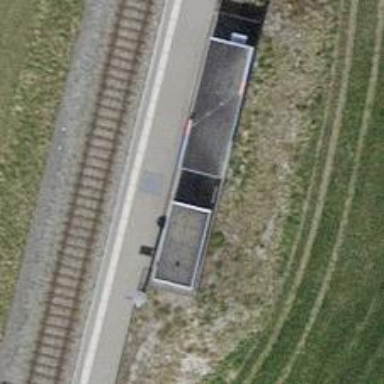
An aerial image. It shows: Railway halt station for public transport.